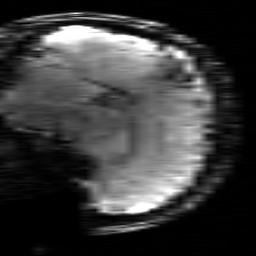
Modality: T2starw
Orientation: sagittal
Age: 22
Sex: male
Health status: healthy
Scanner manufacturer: siemens
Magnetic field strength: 3 T
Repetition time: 0.7 s
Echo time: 0.02 s